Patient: sex M, age 74
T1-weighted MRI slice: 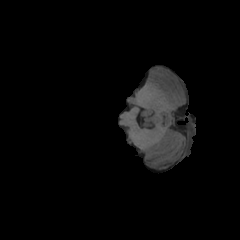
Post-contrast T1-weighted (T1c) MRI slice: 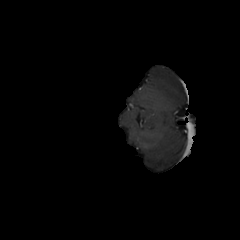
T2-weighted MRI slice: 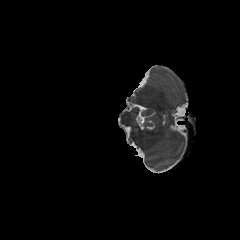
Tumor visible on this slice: no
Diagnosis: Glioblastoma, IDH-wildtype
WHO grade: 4